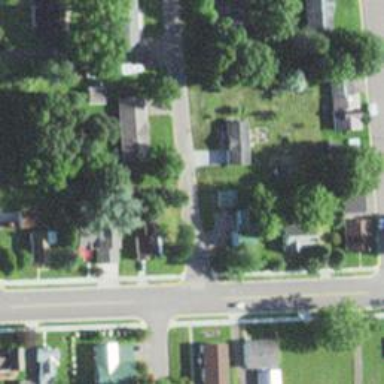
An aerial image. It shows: Residential road.